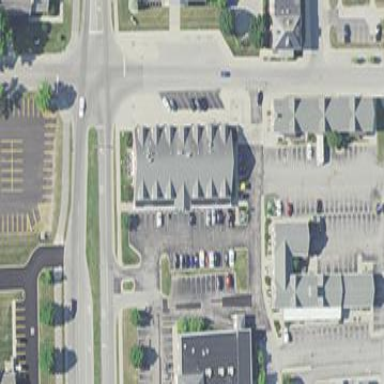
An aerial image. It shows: Parking area.